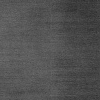
Atmospheric dust classification: dusty